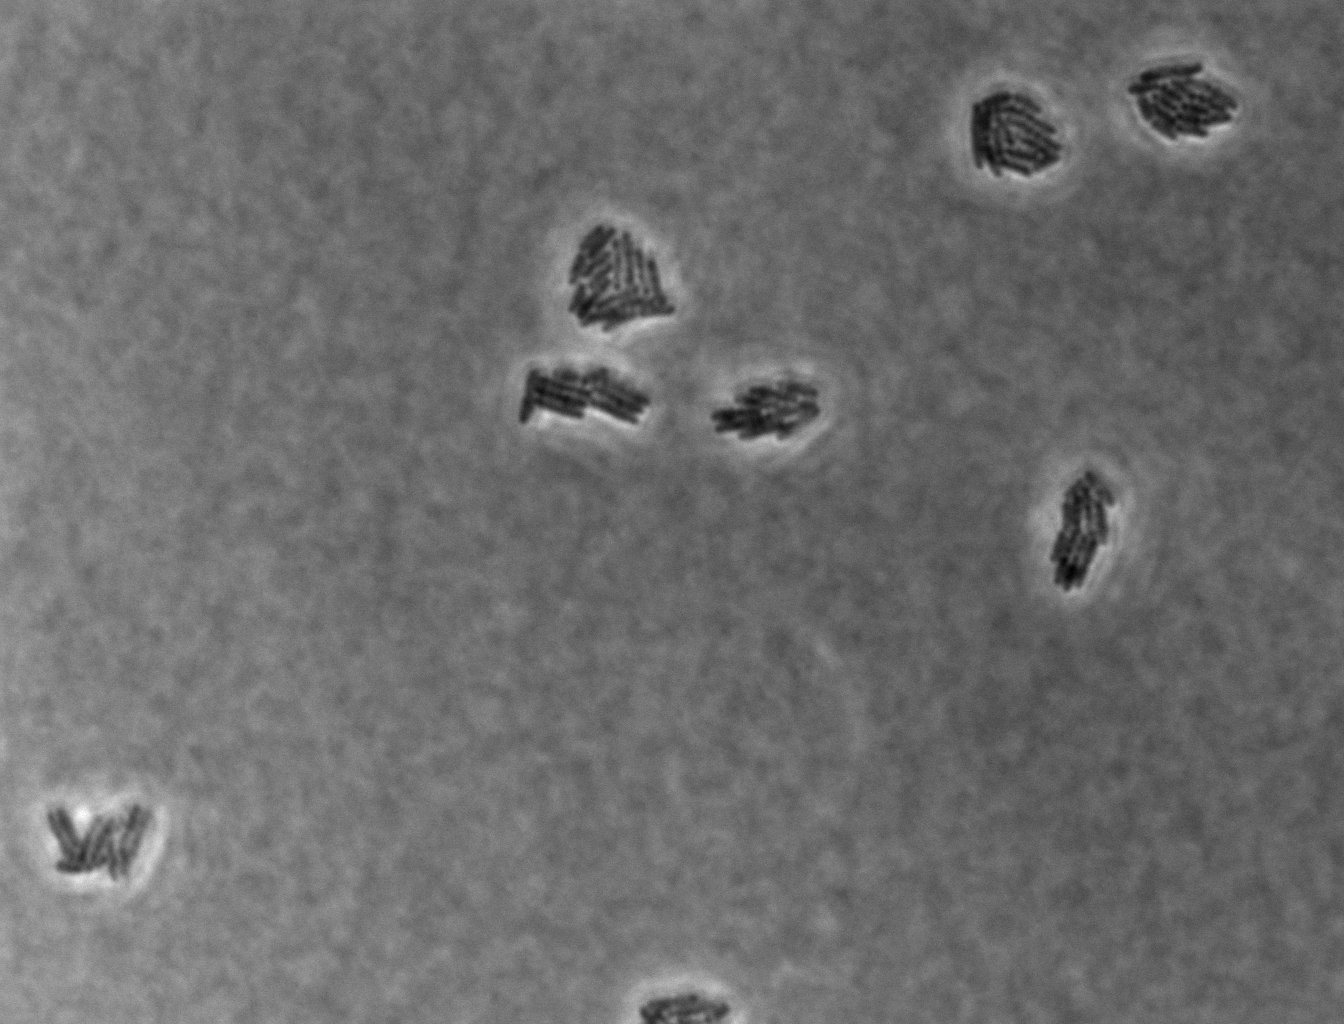
various_fewshot